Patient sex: M
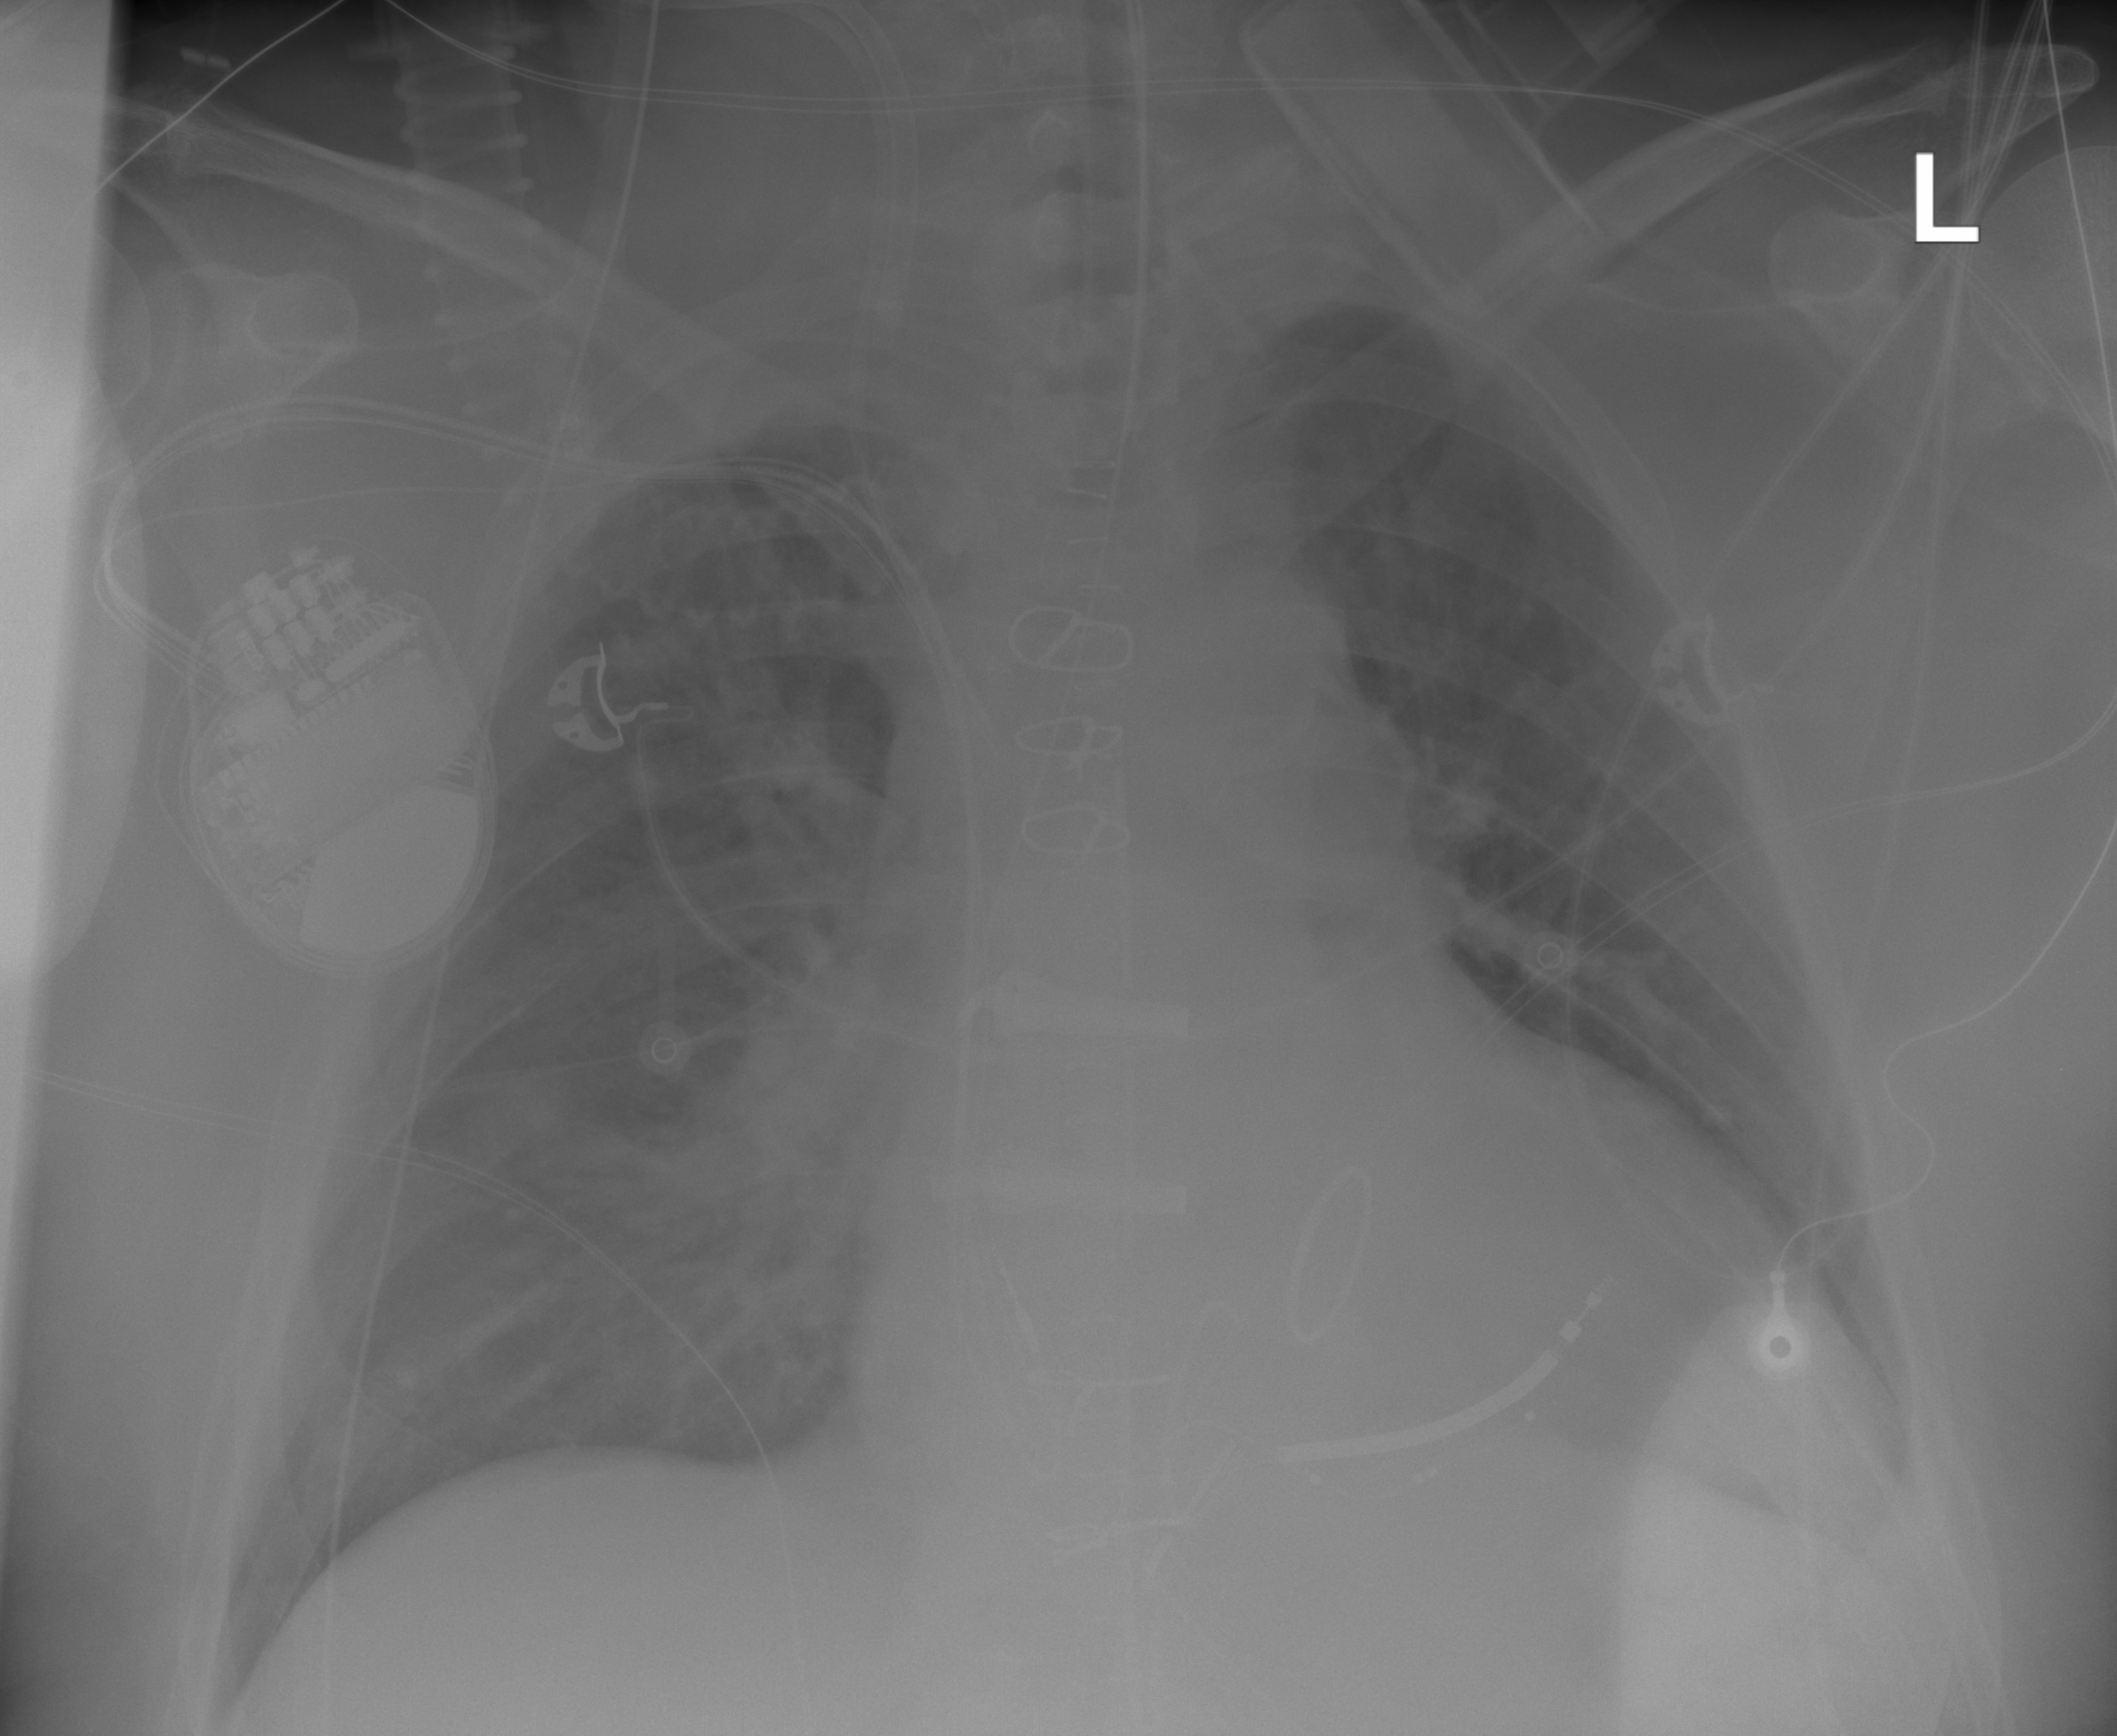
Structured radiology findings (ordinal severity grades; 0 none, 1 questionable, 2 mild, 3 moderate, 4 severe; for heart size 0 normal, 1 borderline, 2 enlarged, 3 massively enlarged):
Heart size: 2
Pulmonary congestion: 1
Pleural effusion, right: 0
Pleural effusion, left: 0
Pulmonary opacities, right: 2
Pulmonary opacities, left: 0
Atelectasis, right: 0
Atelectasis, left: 0